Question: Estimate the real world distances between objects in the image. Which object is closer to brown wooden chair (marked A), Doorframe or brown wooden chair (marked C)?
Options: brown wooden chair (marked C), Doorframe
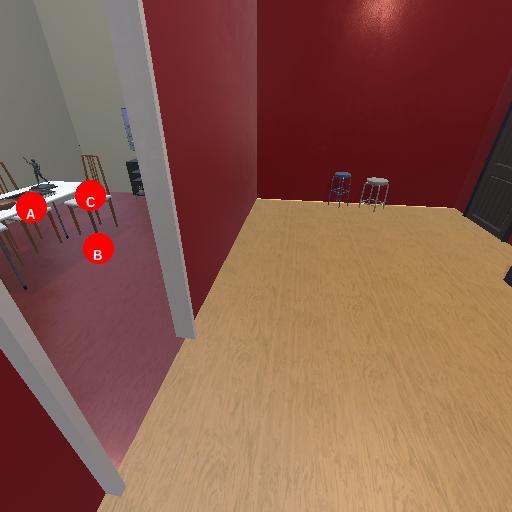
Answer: brown wooden chair (marked C)